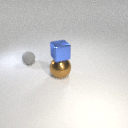
small gray rubber sphere behind large brown metal sphere